Field crop: maize
Growth stage: 2
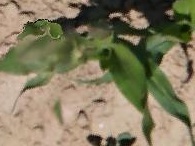
Species: maize